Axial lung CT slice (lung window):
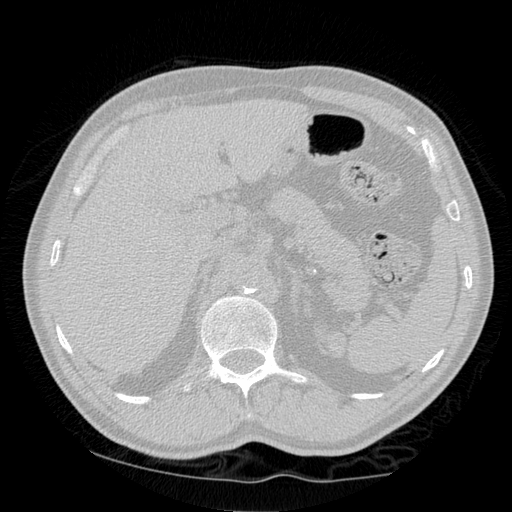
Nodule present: no